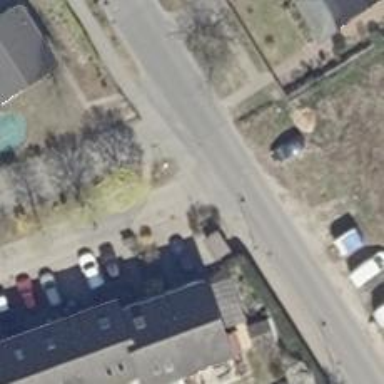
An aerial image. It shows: Residential road.